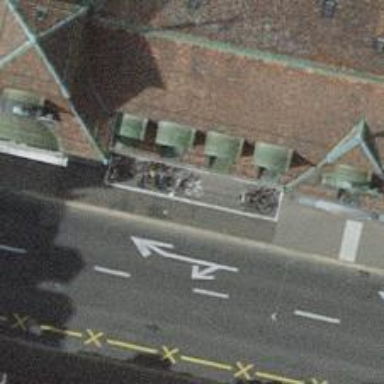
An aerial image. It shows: Bicycle parking area with bollards.